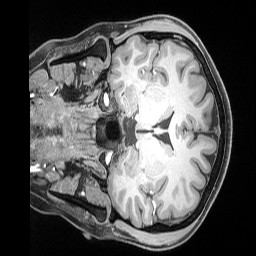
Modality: T1w
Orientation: coronal
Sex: female
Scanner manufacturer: siemens
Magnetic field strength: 3 T
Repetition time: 2.53 s
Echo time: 0.00169 s